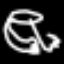
Label: frog